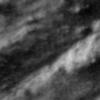
Label: no_change